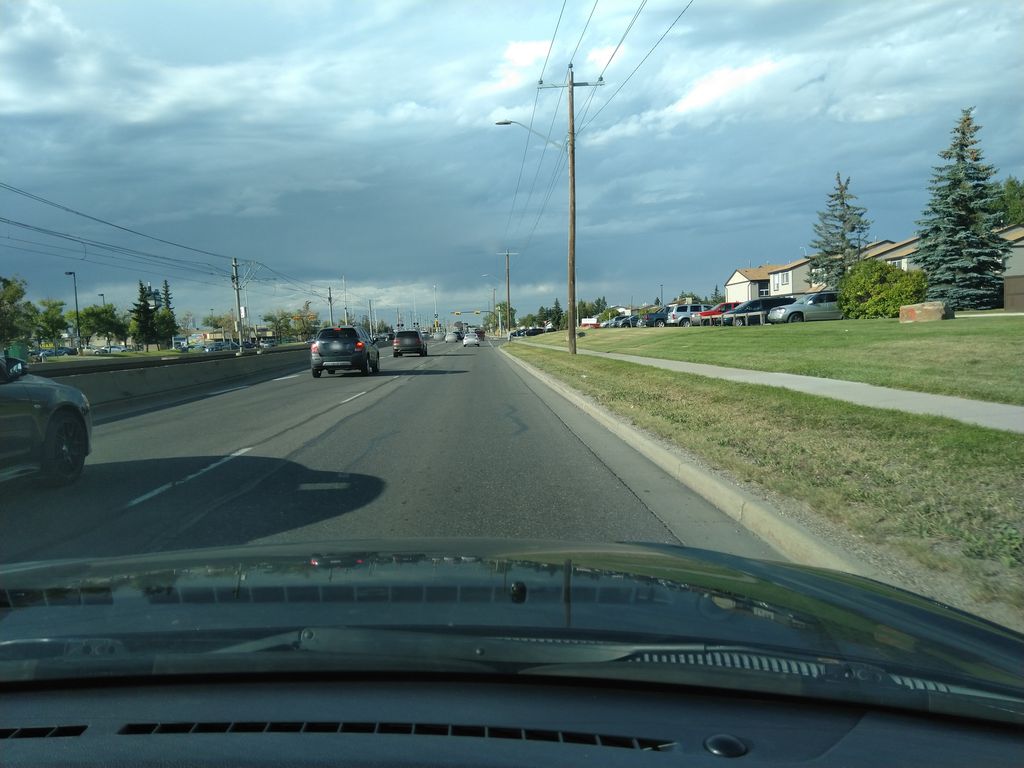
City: calgary